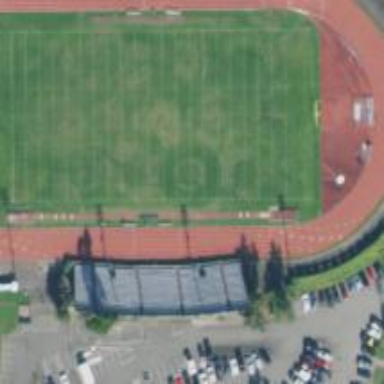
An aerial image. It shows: American football pitch for leisure and sport activities.